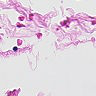
Metastatic tissue present: no